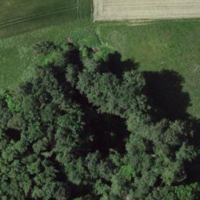
EUNIS habitat code: 43
Species observed at this site:
Milvus milvus
Accipiter nisus